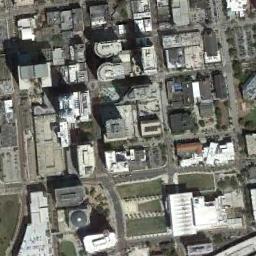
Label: commercial_area